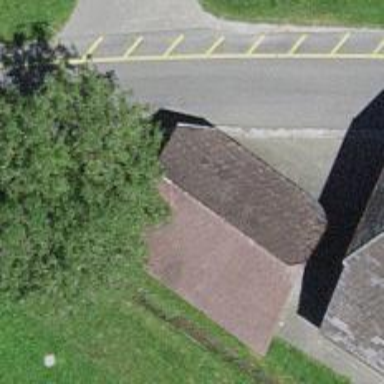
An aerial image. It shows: Rural barn.